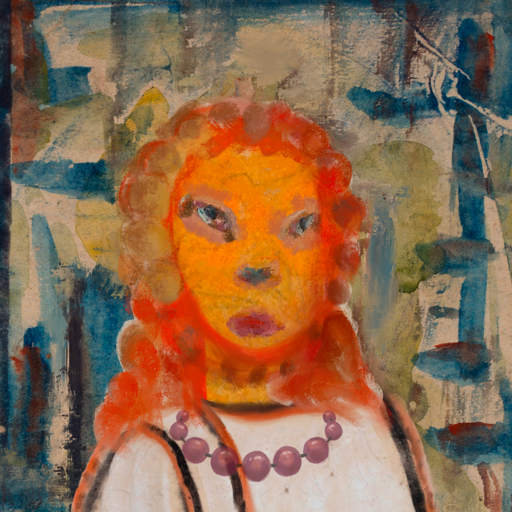
Background: Orphan, Head And Neck Front: Sisters, Face Front: Boggyland, Bust: Roy_Bahadur, Hair Front: Rupkatha, Head Accessory: Blank, Second Necklace: Blank, Necklace: Irani_2, Baby: Blank